Group 1:
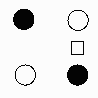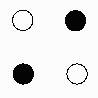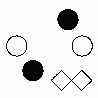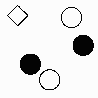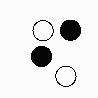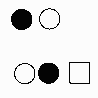
Group 2:
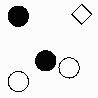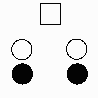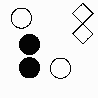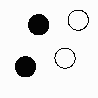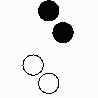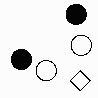
Rule separating the two groups: Straight lines that join filled and outlined circles intersect vs. straight lines that join filled and outlined circles do not intersect.
Concepts: cluster, color, feature_cluster, filled, imagined_entity, imagined_line_or_curve, intersection, lines_coincide, outlined_filled, texture, x-crossing, x-point
Author: Michael Ihde